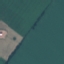
Label: AnnualCrop